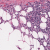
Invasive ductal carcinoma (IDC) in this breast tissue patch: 1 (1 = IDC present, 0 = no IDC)